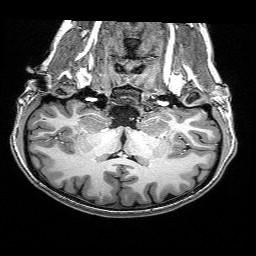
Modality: T1w
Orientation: sagittal